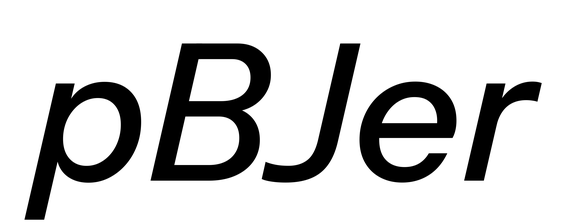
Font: InstrumentSans-Italic_Medium_Italic